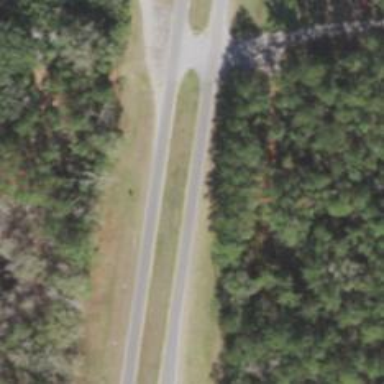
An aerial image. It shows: Secondary road.